Interaction volume radius: 10 \u00c5
Interaction volume height: 15 \u00c5
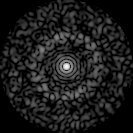
Disorder parameter: 0.847